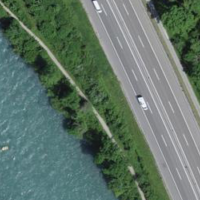
EUNIS habitat code: 57
Species observed at this site:
Prunus spinosa